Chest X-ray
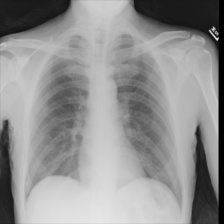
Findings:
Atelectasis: negative
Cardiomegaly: negative
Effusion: negative
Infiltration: negative
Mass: negative
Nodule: negative
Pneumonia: negative
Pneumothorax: negative
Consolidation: negative
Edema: negative
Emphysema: negative
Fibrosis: negative
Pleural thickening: negative
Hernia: negative